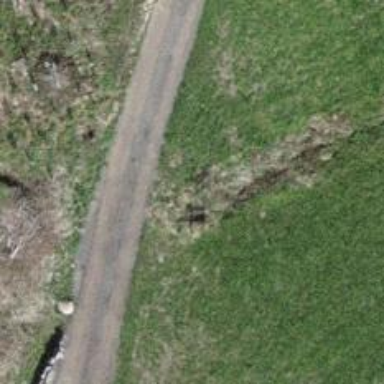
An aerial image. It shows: Culvert tunnel.